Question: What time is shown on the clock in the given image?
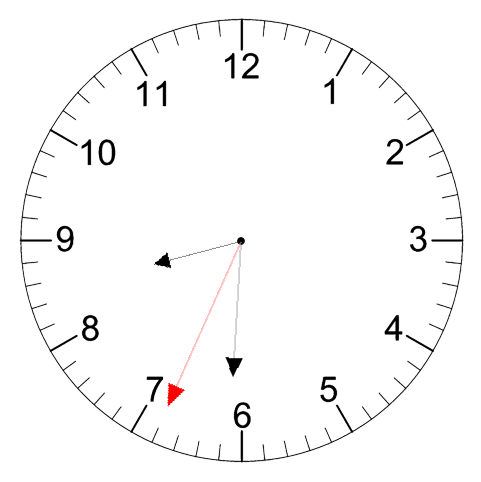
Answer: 08:30:34